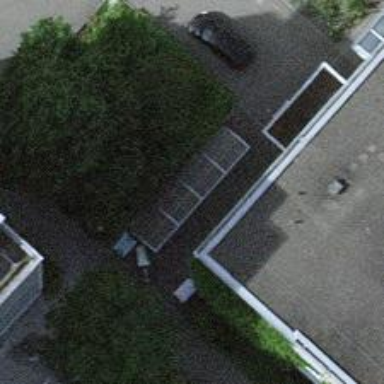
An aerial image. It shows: Shed designated as bicycle parking facility.